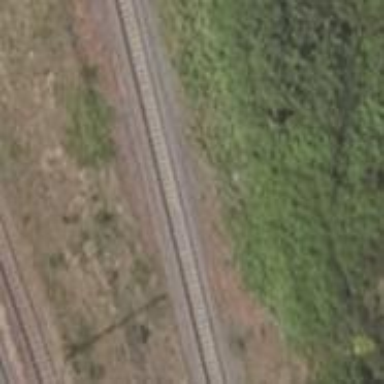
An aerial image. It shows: Abandoned railway yard.